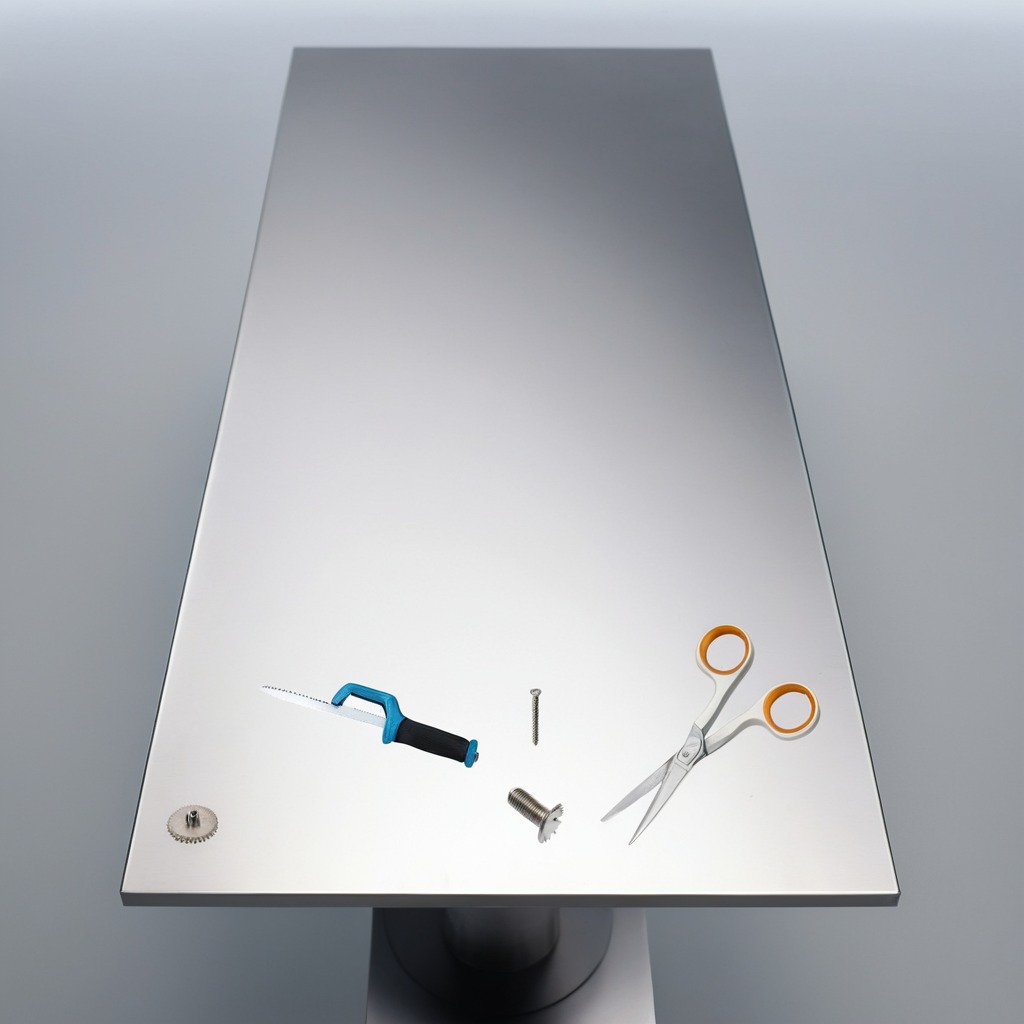
A steel gear with teeth, a metal machine screw, an iron nail, a handheld metal saw, and a pair of scissors are lying on the stainless steel table.